Field crop: tomato
Growth stage: 1
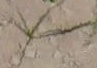
Species: cyperus